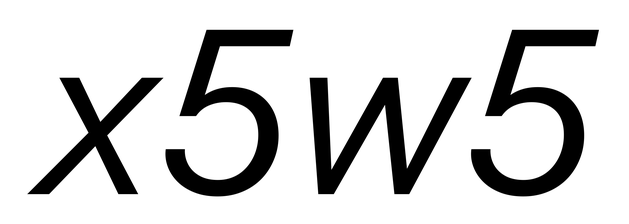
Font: InstrumentSans-Italic_Italic